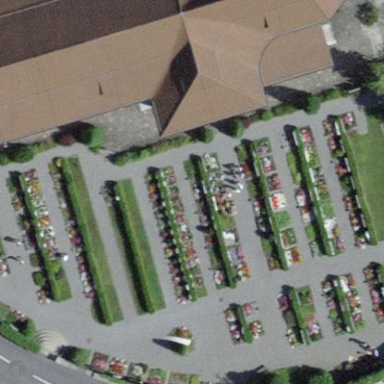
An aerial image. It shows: Cemetery.